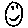
Label: smiley face